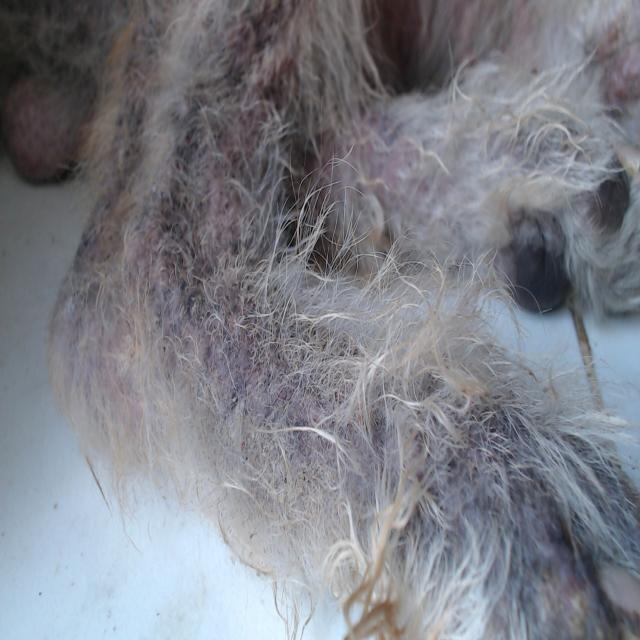
Canine demodicosis (Demodex mange) — caused by Demodex canis mites. Presents with alopecia, follicular papules, pustules, and comedones. Often localized on face and forelimbs.